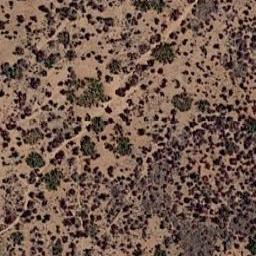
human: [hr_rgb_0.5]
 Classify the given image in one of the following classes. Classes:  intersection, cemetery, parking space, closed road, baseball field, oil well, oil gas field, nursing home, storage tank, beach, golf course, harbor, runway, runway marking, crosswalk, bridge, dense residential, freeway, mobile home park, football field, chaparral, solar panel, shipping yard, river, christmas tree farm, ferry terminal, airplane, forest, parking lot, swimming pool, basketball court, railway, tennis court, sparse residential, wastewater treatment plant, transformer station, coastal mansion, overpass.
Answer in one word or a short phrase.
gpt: chaparral